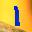
Label: 1